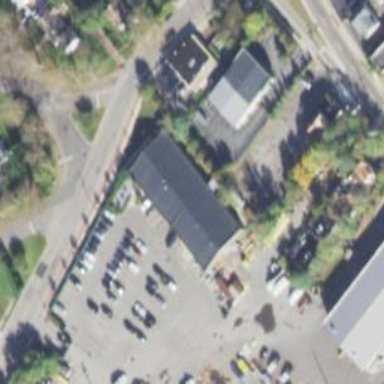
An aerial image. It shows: Commercial building.